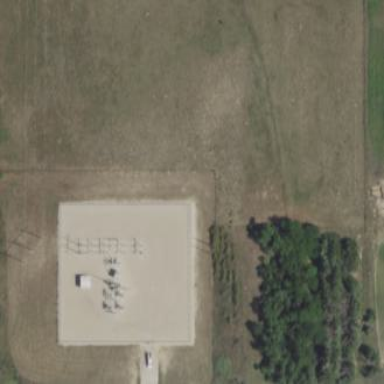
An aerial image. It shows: Fenced power substation.